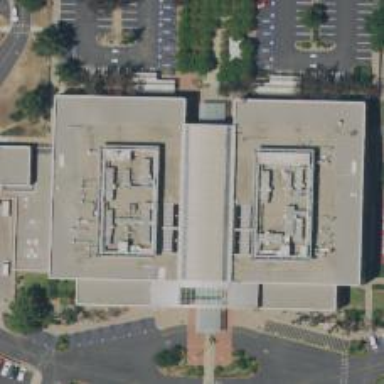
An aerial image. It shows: Government office.